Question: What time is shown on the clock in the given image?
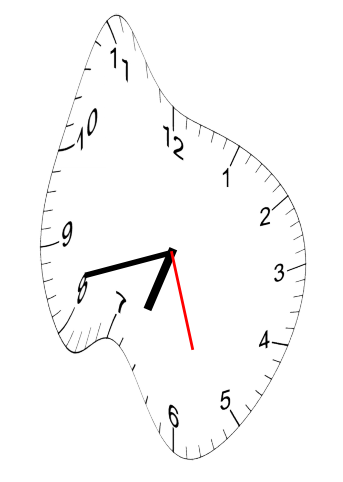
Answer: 06:42:27